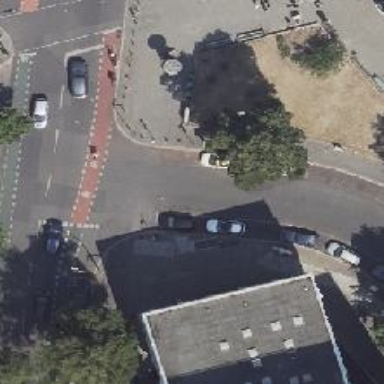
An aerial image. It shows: Unmarked crossing on asphalt footway.